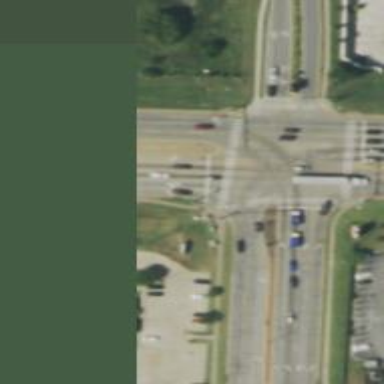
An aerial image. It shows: Primary highway with separate sidewalk.